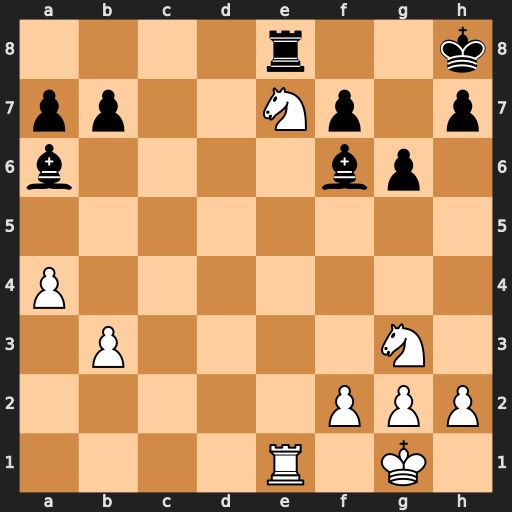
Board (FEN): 4r2k/pp2Np1p/b4bp1/8/P7/1P4N1/5PPP/4R1K1
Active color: w
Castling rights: -
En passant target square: -
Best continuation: Nxg6+ hxg6 Rxe8+